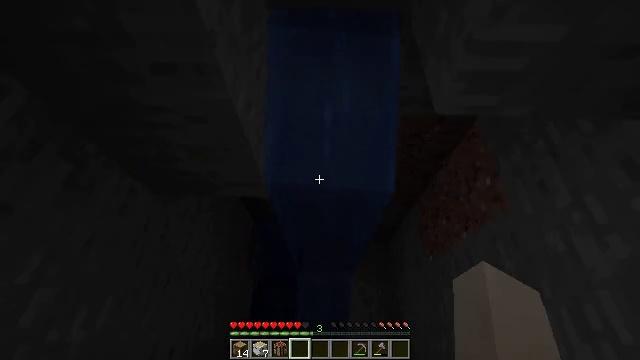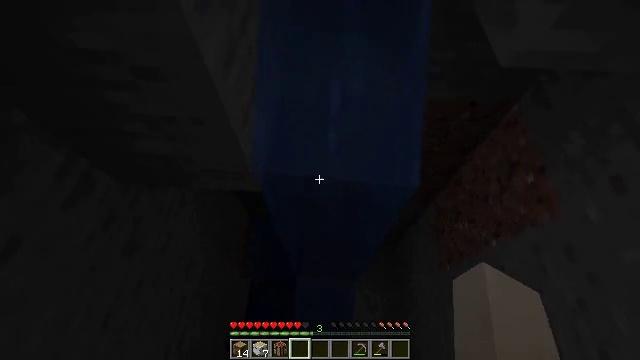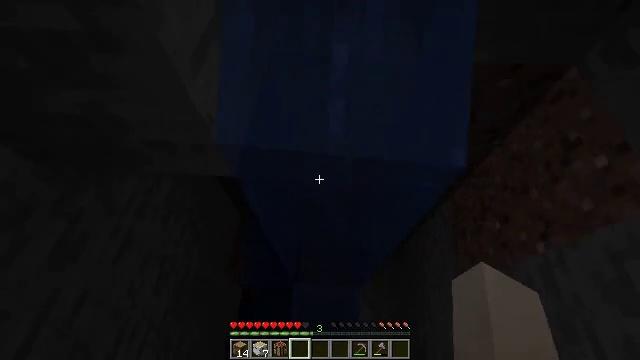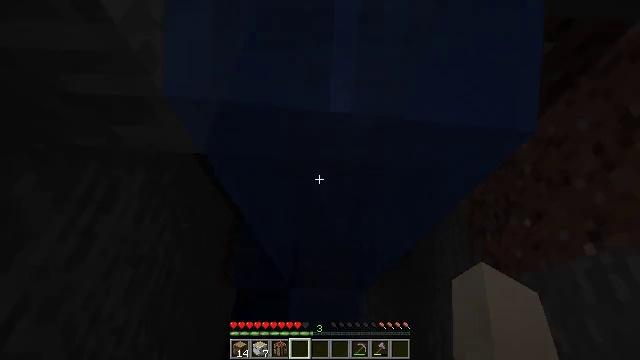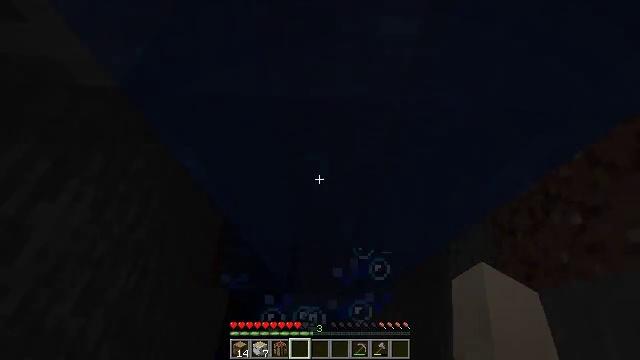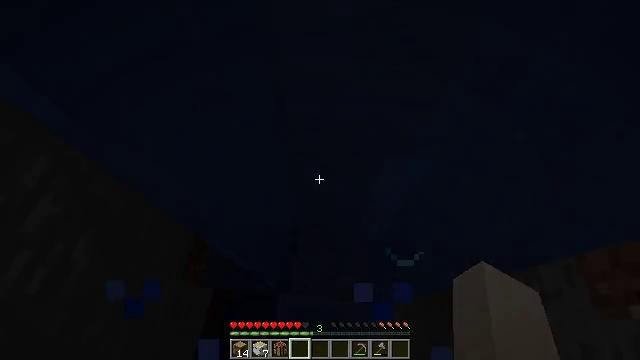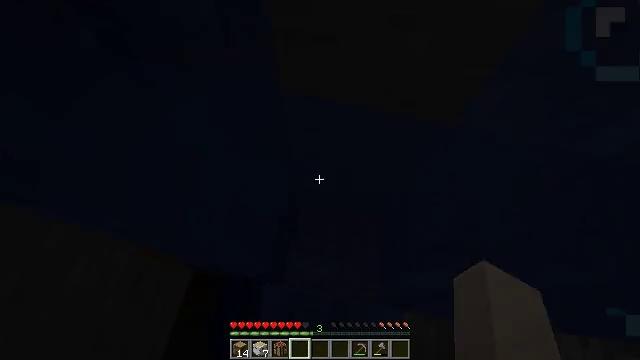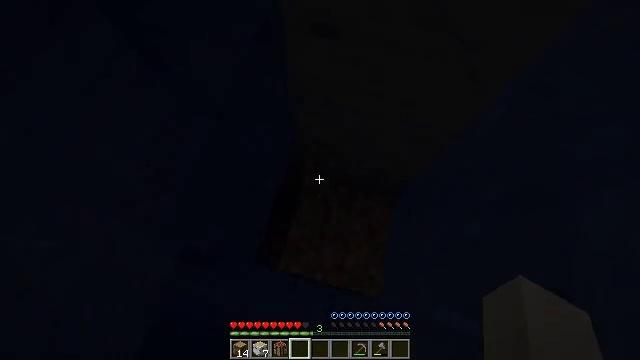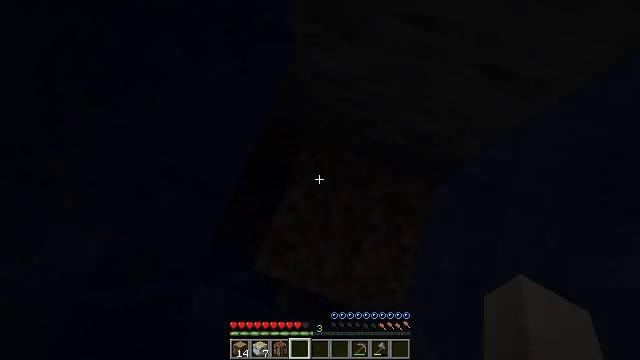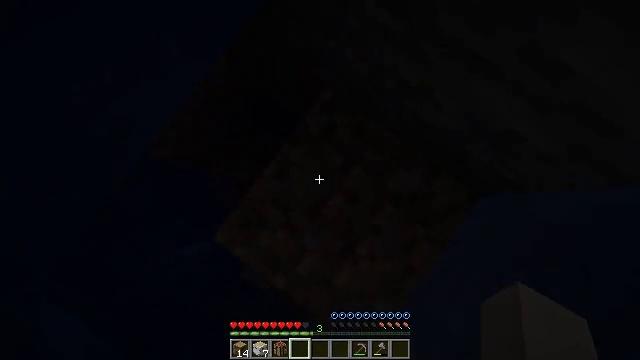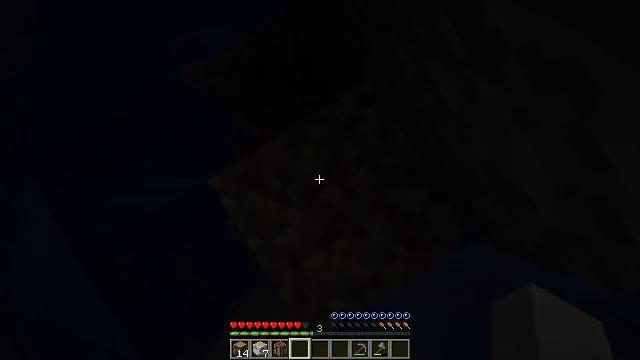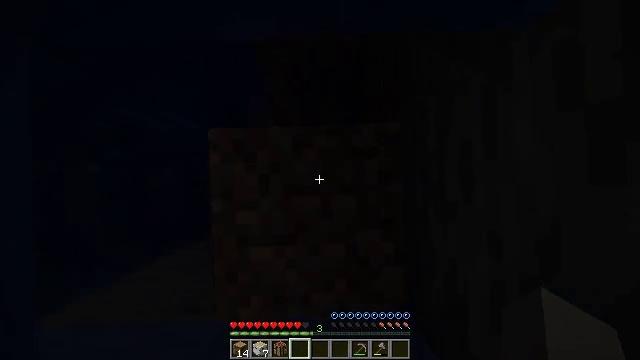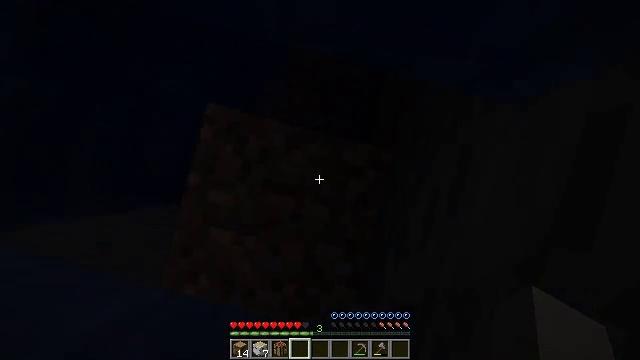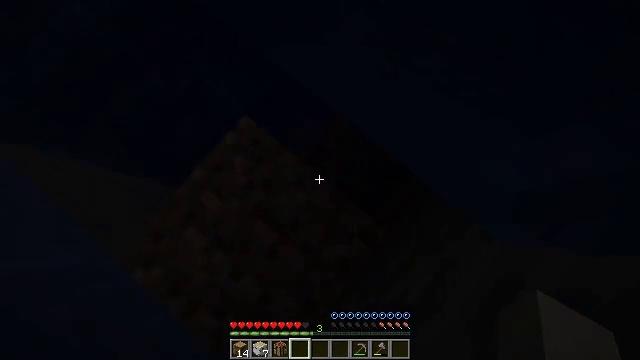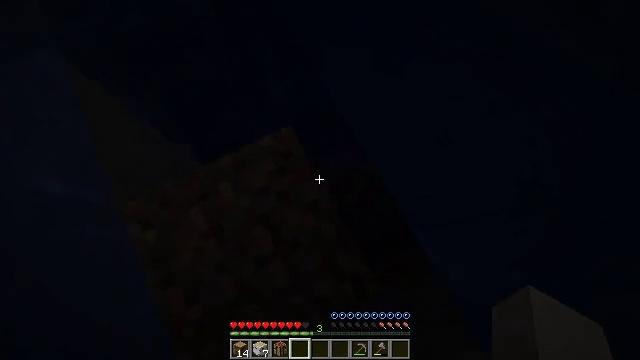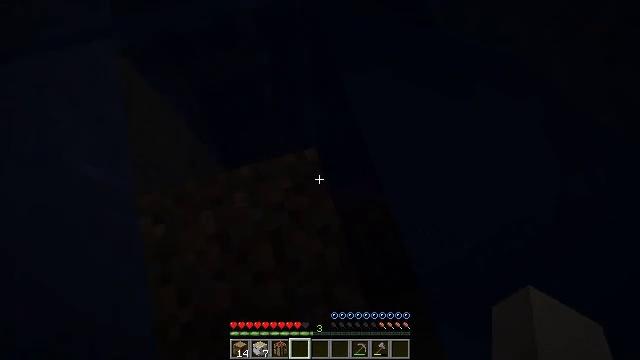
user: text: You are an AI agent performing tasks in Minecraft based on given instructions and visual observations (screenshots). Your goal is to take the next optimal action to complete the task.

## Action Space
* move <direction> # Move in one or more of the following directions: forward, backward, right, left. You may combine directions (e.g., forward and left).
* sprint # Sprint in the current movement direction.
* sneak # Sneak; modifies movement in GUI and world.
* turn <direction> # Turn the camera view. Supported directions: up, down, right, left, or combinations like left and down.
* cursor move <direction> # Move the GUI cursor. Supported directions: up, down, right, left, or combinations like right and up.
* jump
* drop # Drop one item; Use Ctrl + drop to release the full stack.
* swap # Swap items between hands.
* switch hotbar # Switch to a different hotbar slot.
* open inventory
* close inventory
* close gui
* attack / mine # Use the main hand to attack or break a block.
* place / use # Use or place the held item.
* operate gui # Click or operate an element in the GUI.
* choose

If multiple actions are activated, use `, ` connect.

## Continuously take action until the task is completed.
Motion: motion action
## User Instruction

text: craft item air
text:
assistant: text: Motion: move forward, turn left
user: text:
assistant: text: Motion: move forward
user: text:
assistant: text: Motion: move forward
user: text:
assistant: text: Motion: move forward
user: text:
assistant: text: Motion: move forward, turn left and down
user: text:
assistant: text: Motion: move forward, turn left and down
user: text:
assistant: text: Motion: move forward, turn left and down
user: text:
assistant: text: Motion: move forward, turn left and down
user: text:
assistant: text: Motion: move forward, turn left and down
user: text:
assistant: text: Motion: move forward, turn left and down
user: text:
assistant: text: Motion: turn left and down
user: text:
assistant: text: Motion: turn left
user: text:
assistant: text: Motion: turn left and up
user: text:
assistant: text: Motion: move left, turn left and up
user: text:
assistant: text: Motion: move forward and move left, turn left and up
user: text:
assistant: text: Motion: move forward and move left, turn left and up
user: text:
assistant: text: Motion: move forward and move left
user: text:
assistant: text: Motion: move forward and move left
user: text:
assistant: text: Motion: move forward and move left
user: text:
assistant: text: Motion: move forward and move left
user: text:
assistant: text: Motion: move forward and move left
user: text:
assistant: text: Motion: move forward and move left
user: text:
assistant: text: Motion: move forward and move left, turn right and up
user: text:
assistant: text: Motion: move forward and move left, turn right and up
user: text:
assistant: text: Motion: move forward and move left, turn right and up
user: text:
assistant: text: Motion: move forward and move left, turn right and up
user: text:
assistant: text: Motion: move forward and move left
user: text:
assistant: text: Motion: move forward and move left
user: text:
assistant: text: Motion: move forward and move left
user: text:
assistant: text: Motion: move forward and move left